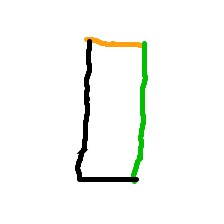
Shape: rectangle